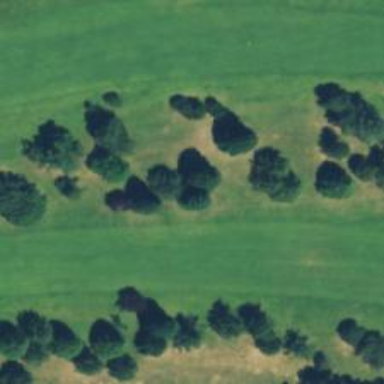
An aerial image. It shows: Golf hole.